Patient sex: M
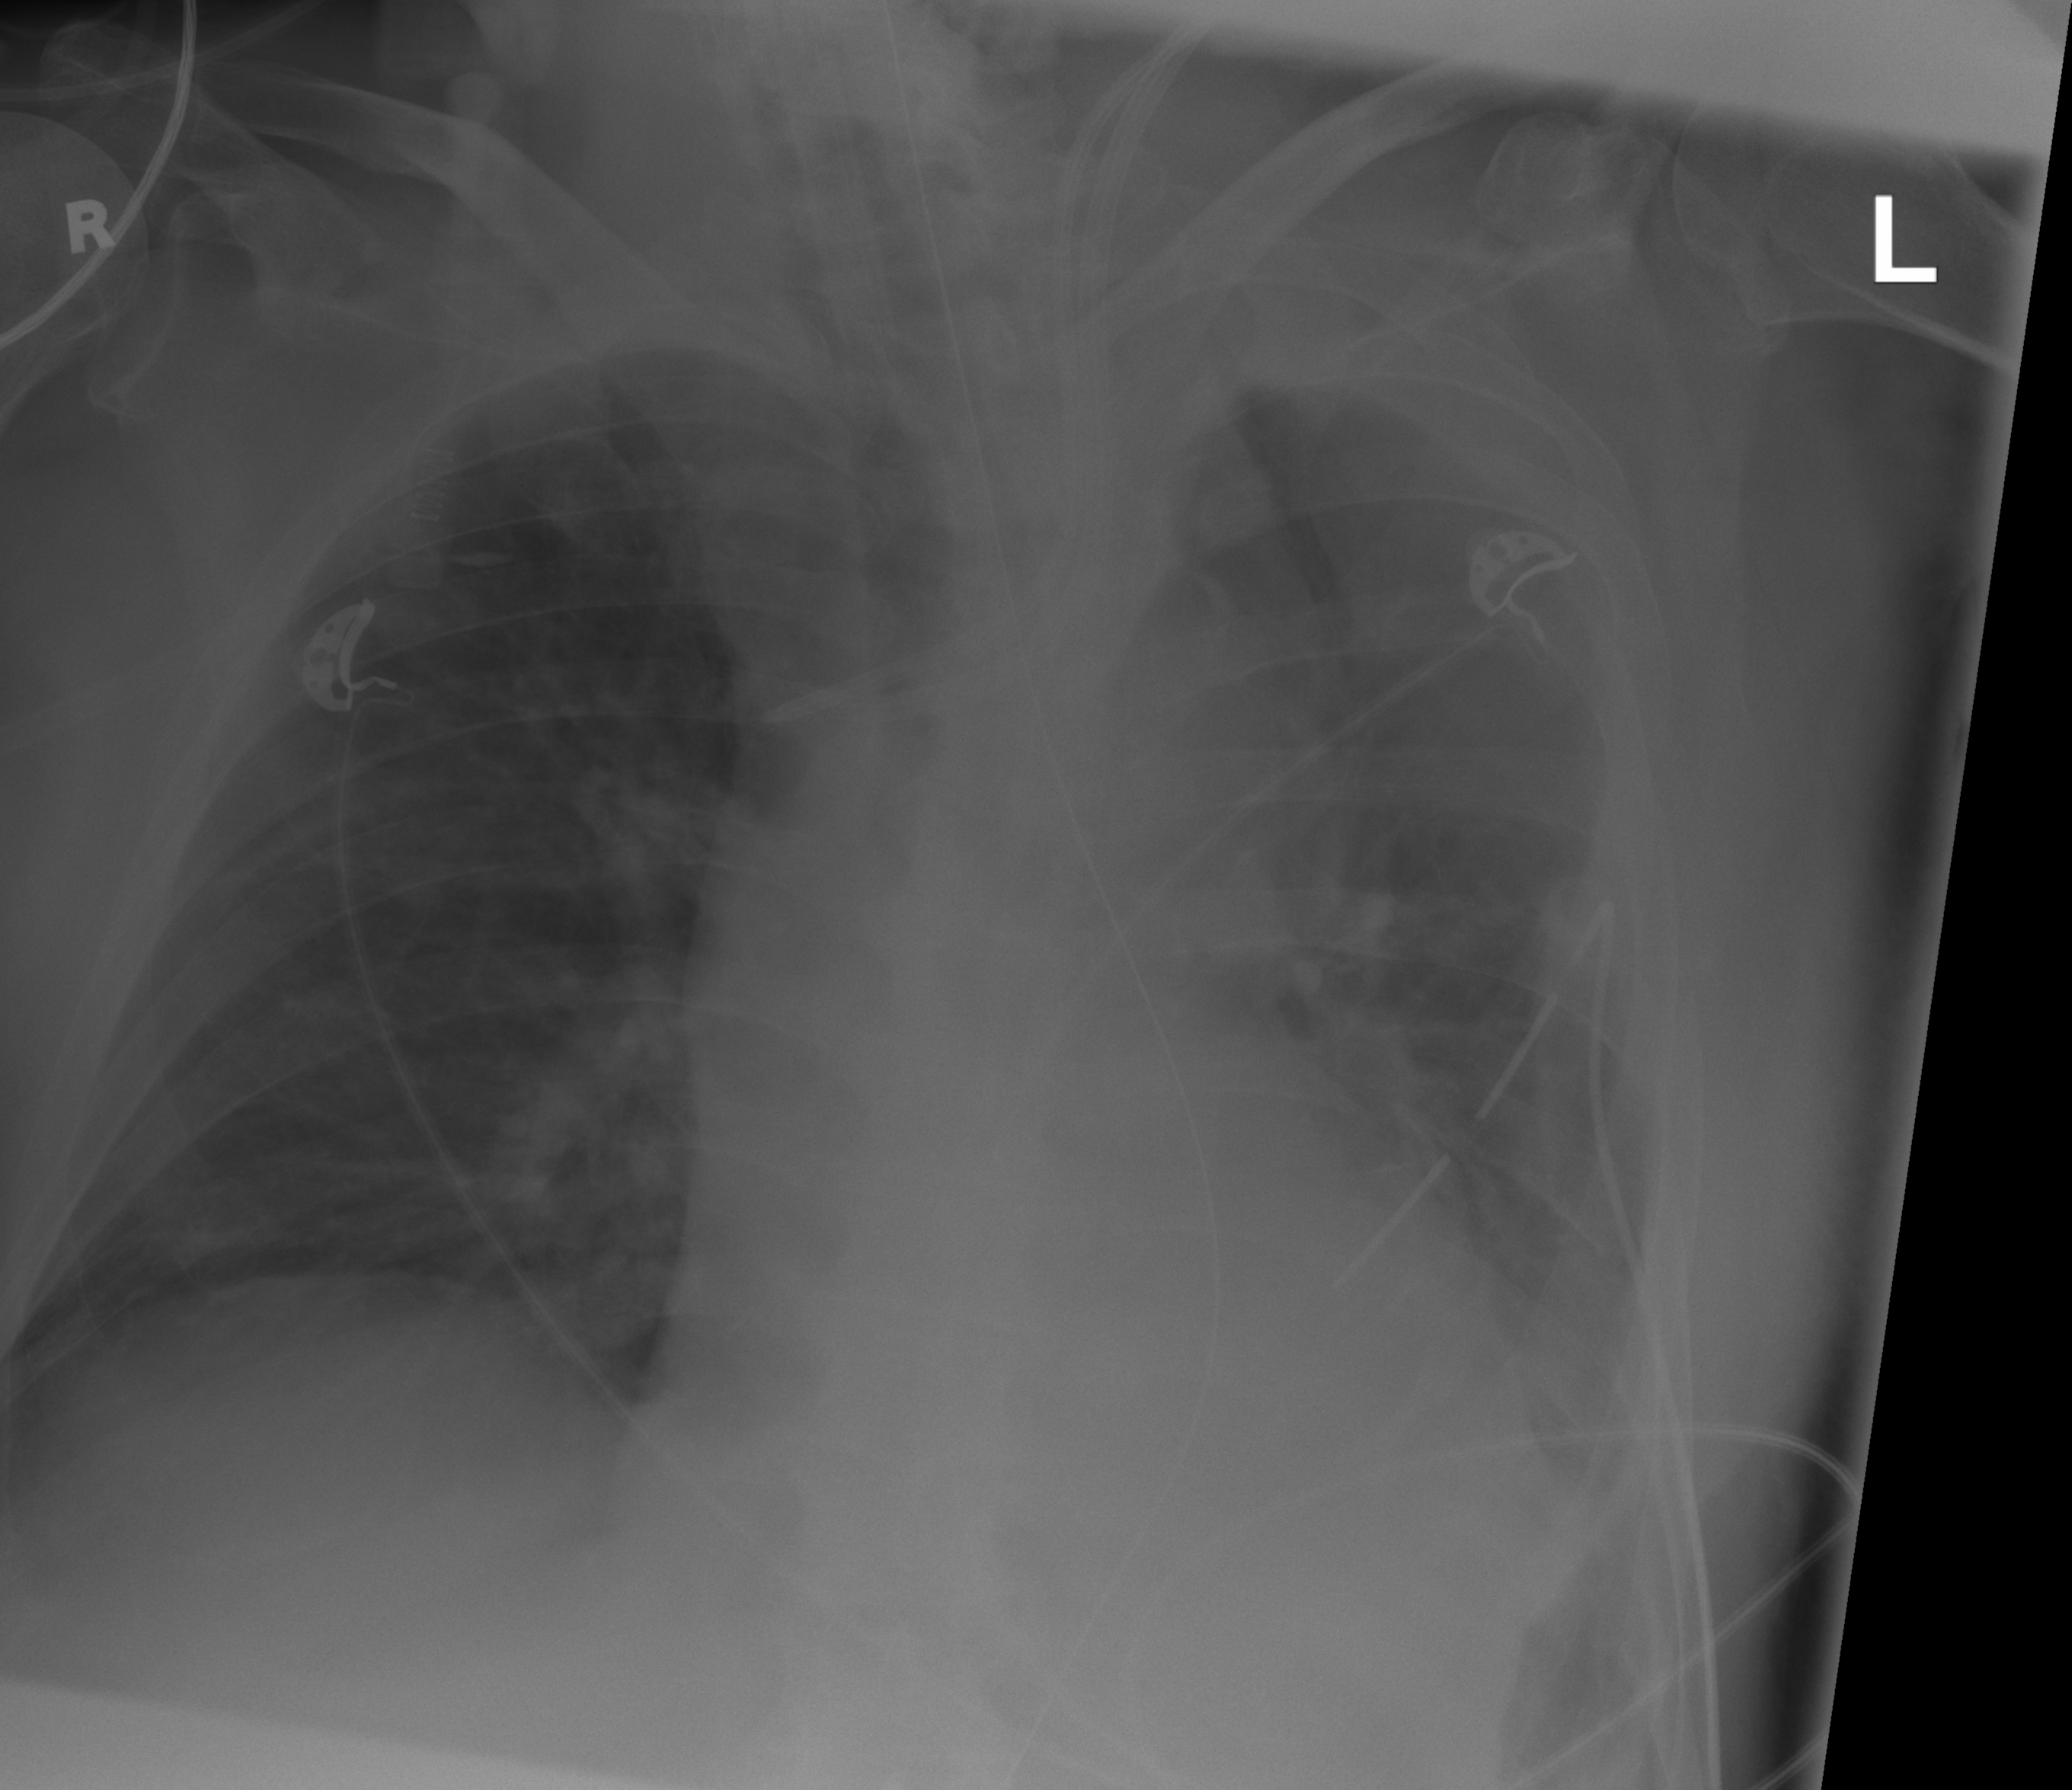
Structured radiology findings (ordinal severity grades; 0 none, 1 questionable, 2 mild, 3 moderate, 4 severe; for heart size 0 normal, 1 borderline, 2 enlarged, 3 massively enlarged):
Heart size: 2
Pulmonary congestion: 2
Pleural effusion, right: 2
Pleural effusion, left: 2
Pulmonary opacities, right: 2
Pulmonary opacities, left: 2
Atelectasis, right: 2
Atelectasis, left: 2